Field crop: maize
Growth stage: 2
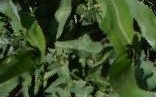
Species: maize